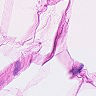
Metastatic tissue present: no